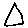
Label: triangle